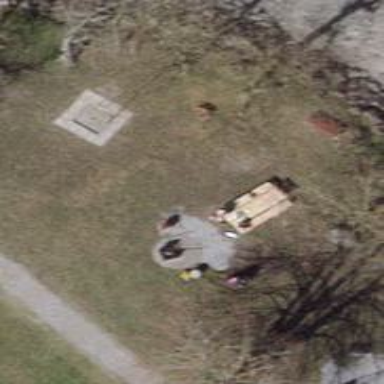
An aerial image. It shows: BBQ amenity.